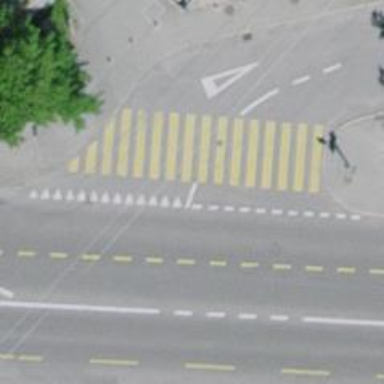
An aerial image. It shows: Zebra crossing on the road.